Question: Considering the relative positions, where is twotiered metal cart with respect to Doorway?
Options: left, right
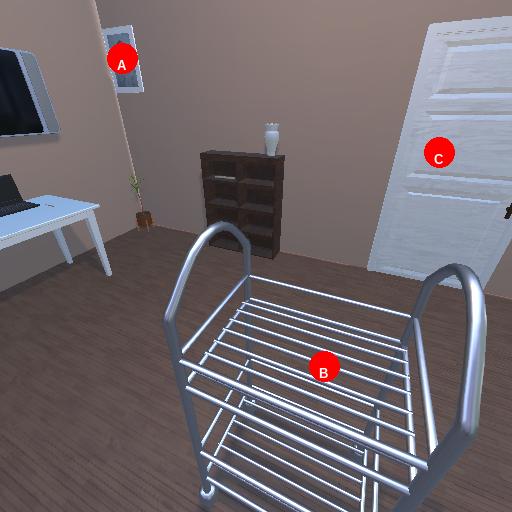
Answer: left